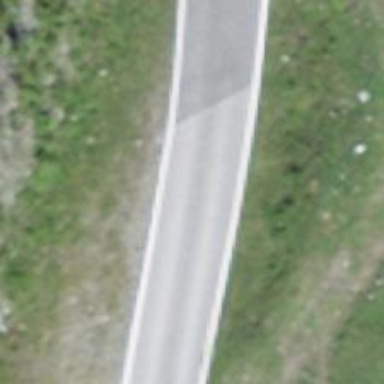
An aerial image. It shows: Asphalt road classified as tertiary.